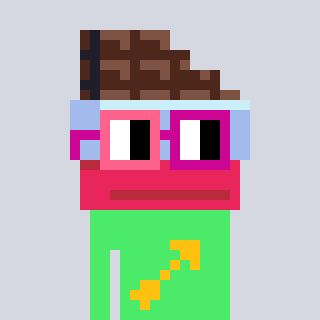
a pixel art character with square pink and red glasses, a chocolate-shaped head and a teal-colored body on a cool background